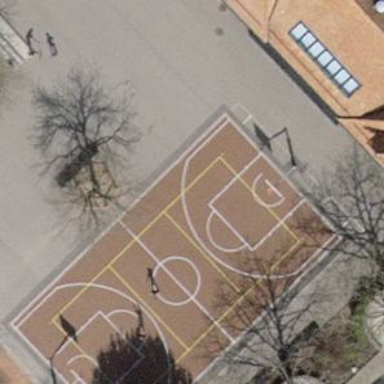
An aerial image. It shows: Tartan basketball court on the leisure land pitch.